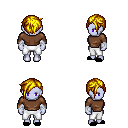
a pixel art fantasy rpg character, female body template, dark elf, purple skin, brown long-sleeve shirt, white pants, blonde pixie cut hairstyle, white cloth bandages, black slippers, four views (front, back, left, right), 2x2 character sprite sheet, small pixel art, hard edges, no anti-aliasing